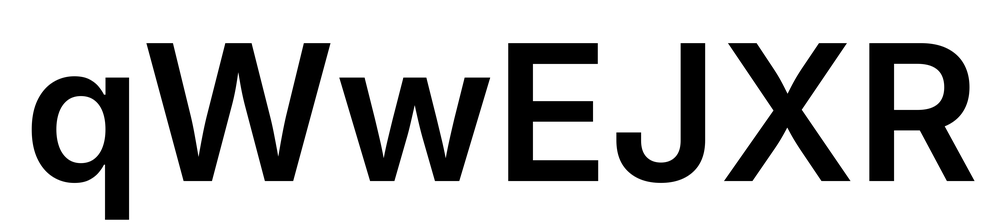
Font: Inter_SemiBold